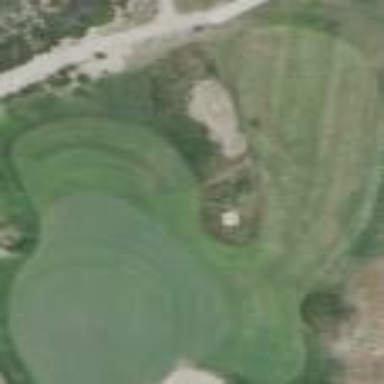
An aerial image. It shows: Grassy area designated as golf fairway.